Field crop: maize
Growth stage: 2
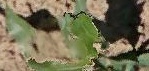
Species: maize